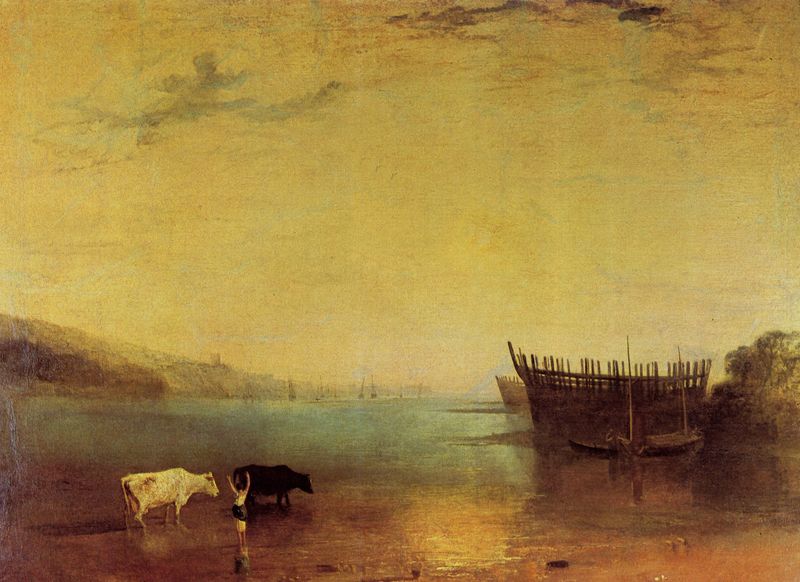
Titel: Teignmouth
Künstler: William Turner
Standort: London
Institution: Tate Gallery and the National Trust (Lord Egremont Collection) Petworth House
Schlagwörter: baum, berg, blau, gemälde, himmel, mann, meer, schatten, wasser, weiß, wolken, bäume, fluss, gelb, grün, landschaft, see, ufer, abend, braun, frau, hintergrund, holz, kleid, licht, orange, pastell, schwarz, türkis, tuch, zaun, beige, rock, trinken, mensch, niederlande, horizont, hügel, kühe, sonnenaufgang, spiegelung, strauch, weite, büsche, gatter, sonne, gold, kind, zart, boot, kahn, bewölkt, schiff, schiffe, segel, segelboot, strand, ruhe, mast, berge, gebirge, dunst, farbe, sonnenuntergang, kuh, masten, turner, untergang, wetter, abendrot, abendstimmung, bucht, ruine, rinder, fischerboot, strahl, morgenrot, wrack, schwaru, bulle, hirte, bau, golf, reuse, fischernetze, abendlicht, fischfang, wassser, furt, schiffsbau, fischernetz, netzte, william turner, moregen, sonnanaufgang, tonmalerei, reusen, schaff, hime, kuch